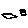
Label: square